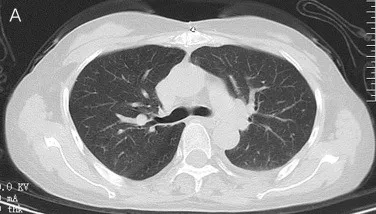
Chest computed tomography at different time points. In the patient with myasthenia gravis after thymoma surgery, a small left pleural effusion was noted on a transverse axial chest CT during regular follow-up (A, B). According to all examinations, the neurologist thought that the chest tightness was due to the recurrence of myasthenia gravis. Methylprednisolone (40mg per day) combined with gamma globulin (400mg per kg) was given. After three days of treatment, the patient's dyspnea worsened.
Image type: radiology (ct)